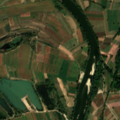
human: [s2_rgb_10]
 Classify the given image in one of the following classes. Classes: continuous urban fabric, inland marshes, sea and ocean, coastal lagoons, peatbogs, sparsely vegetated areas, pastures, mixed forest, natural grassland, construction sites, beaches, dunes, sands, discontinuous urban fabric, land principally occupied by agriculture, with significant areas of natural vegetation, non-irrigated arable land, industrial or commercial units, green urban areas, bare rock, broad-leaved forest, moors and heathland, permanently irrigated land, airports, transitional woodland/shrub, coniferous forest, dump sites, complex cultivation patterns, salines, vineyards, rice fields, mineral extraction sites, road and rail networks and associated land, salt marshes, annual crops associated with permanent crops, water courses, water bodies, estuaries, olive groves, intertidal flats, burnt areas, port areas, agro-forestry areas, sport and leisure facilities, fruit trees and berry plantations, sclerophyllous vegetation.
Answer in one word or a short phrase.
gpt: complex cultivation patterns, land principally occupied by agriculture, with significant areas of natural vegetation, broad-leaved forest, water courses, water bodies